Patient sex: M
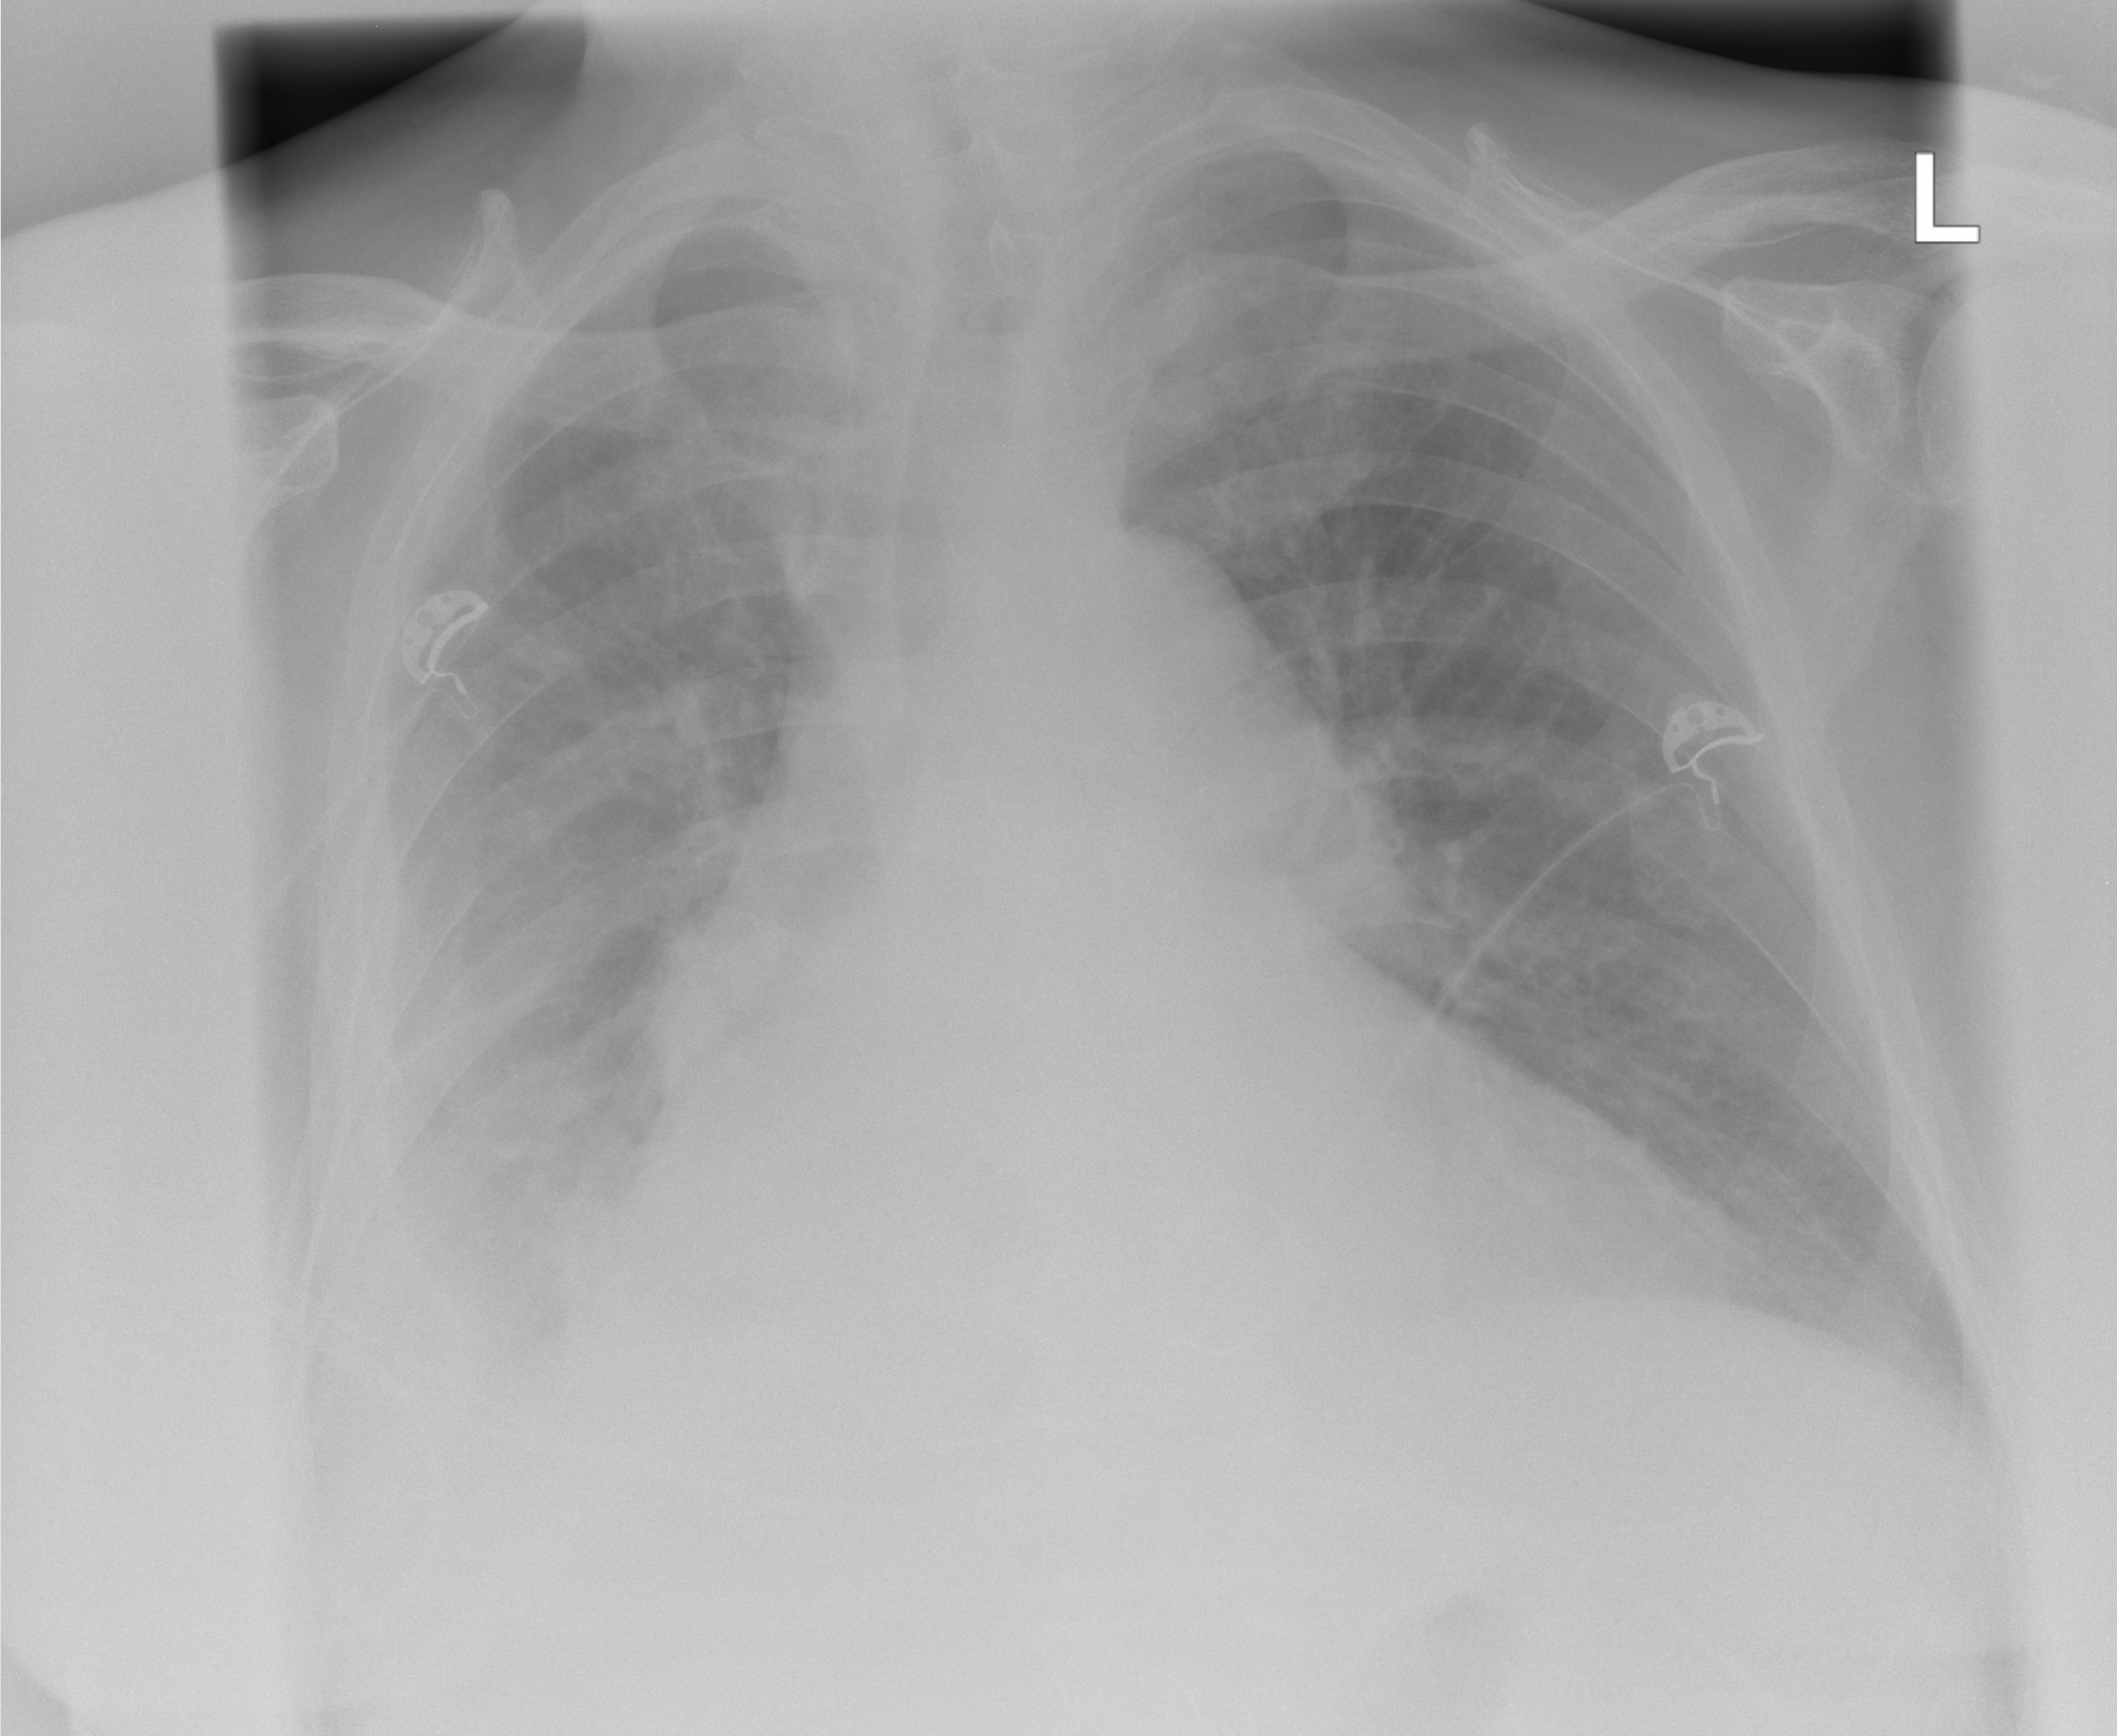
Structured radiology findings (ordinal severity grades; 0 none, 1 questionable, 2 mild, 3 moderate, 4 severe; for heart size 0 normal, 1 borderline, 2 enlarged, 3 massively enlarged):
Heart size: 2
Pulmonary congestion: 0
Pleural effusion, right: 3
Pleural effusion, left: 0
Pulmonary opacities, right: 0
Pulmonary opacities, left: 0
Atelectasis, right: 3
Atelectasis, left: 0